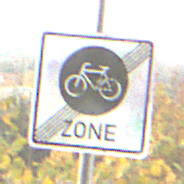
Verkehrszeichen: EndeFahrradzone
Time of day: SunriseSunset
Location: Outdoor (Nature)
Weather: PartlyCloudy
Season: NotSpecified
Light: Natural